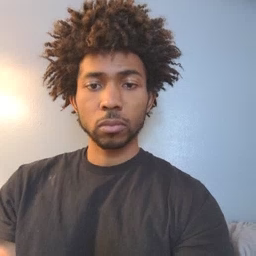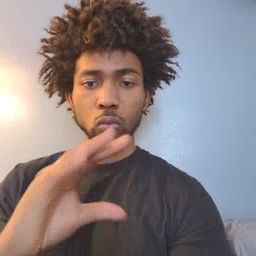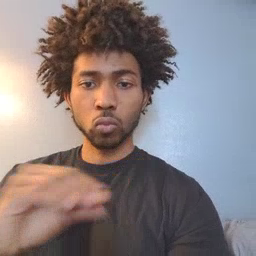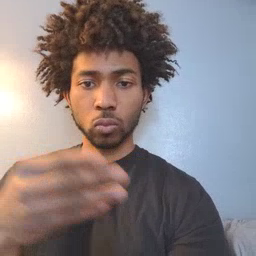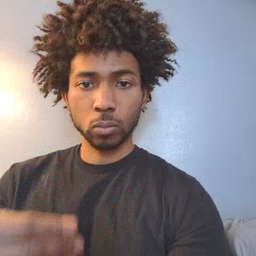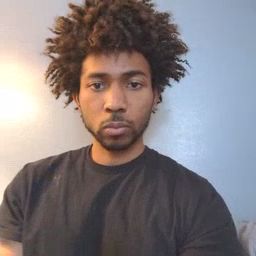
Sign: story